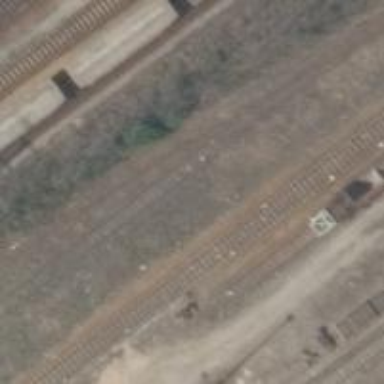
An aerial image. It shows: Unused railway yard.